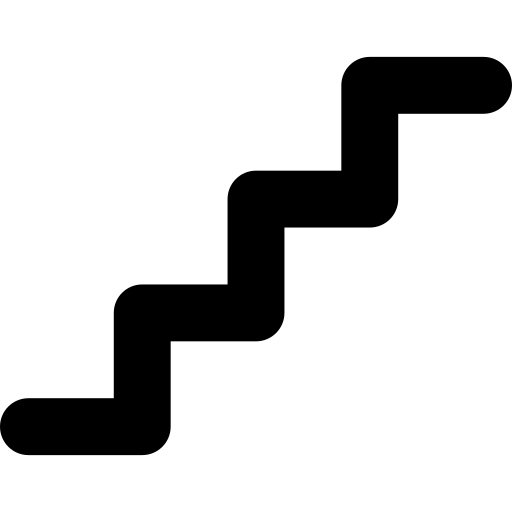
Tags: icon, FontAwesome, fa-icon, solid, stairs